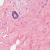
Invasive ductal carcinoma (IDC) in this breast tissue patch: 0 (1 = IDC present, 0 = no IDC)